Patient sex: M
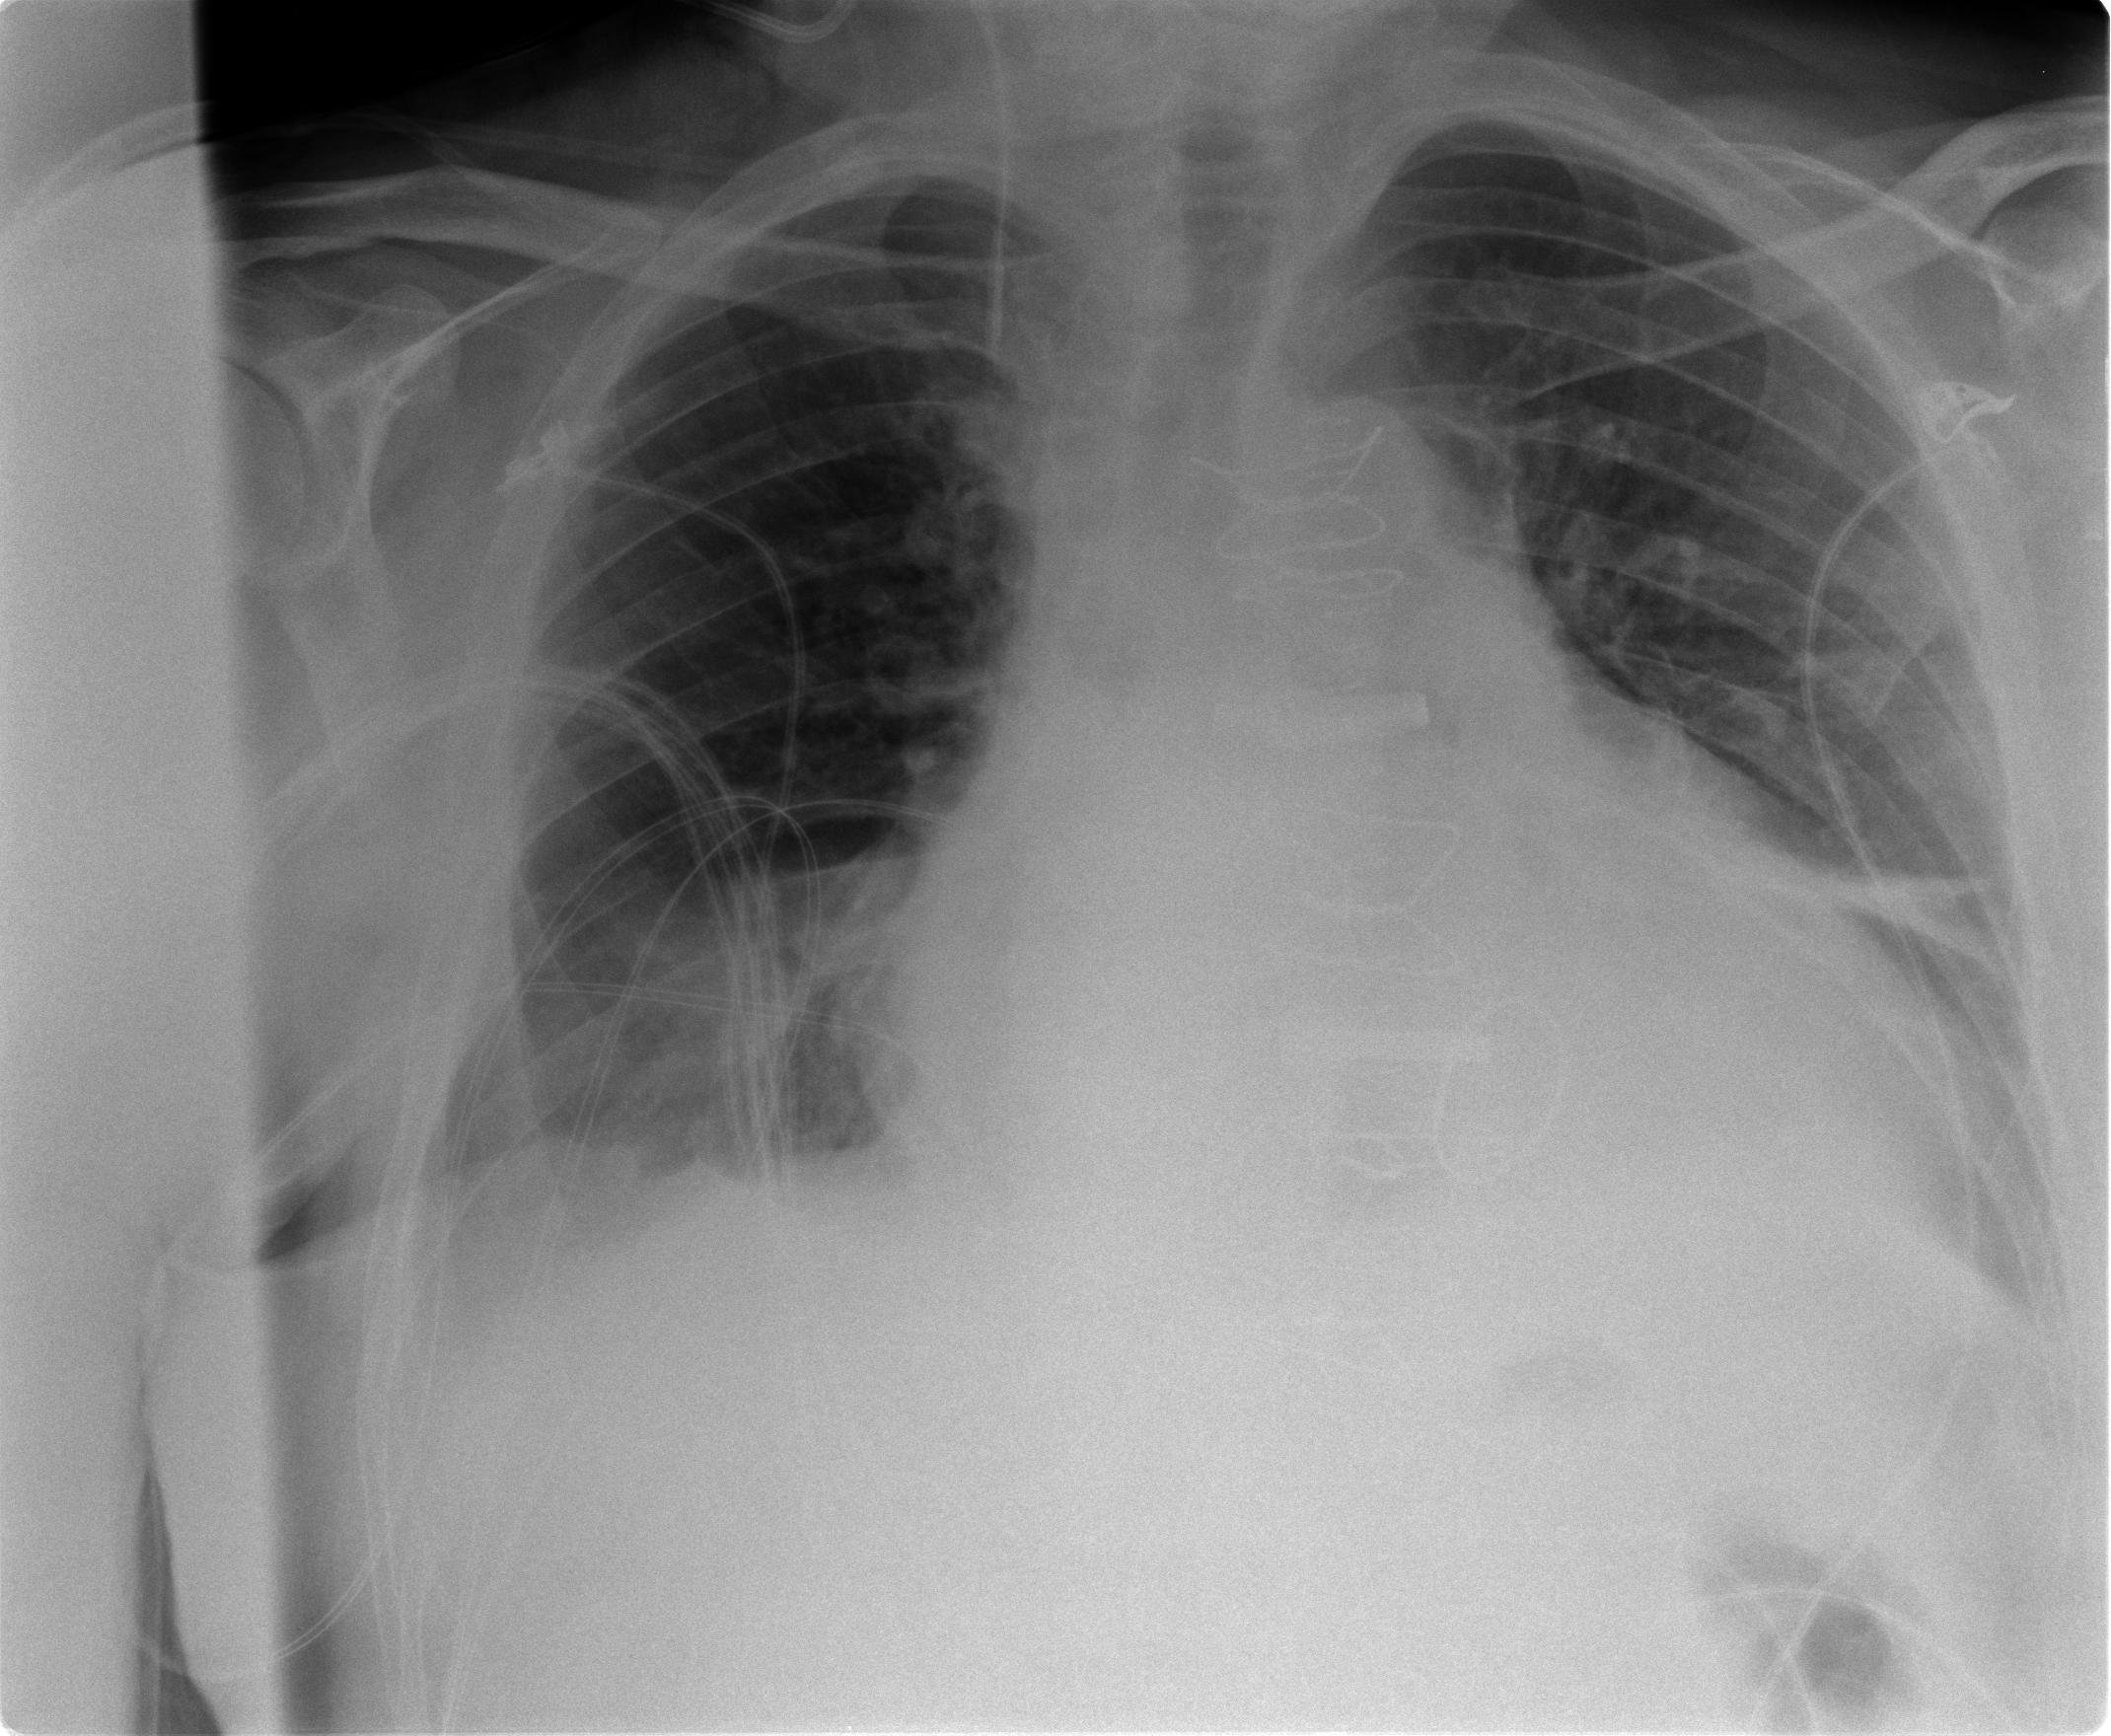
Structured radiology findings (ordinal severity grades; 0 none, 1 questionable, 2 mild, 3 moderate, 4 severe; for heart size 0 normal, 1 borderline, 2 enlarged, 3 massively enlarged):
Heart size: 3
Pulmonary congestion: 2
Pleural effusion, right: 2
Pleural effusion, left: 2
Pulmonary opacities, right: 2
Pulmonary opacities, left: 1
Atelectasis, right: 2
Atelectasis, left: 2